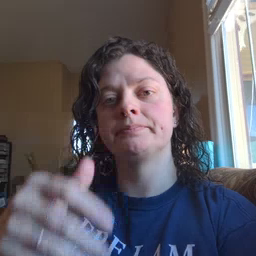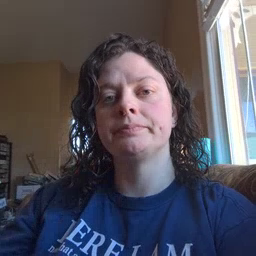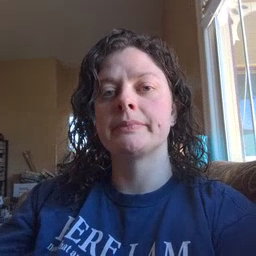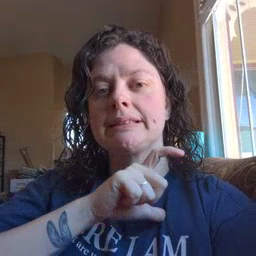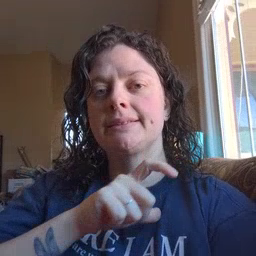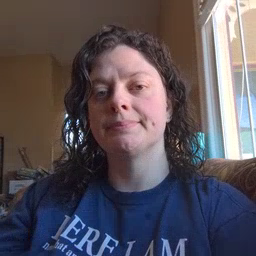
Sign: police